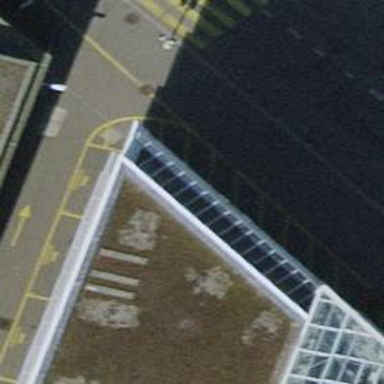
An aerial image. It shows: Parking entrance.